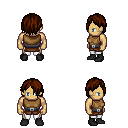
a pixel art fantasy rpg character, male body template, human, tanned skin, leather chest armor, white pants, brown bangs hairstyle, black shoes, four views (front, back, left, right), 2x2 character sprite sheet, small pixel art, hard edges, no anti-aliasing